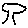
Label: tree